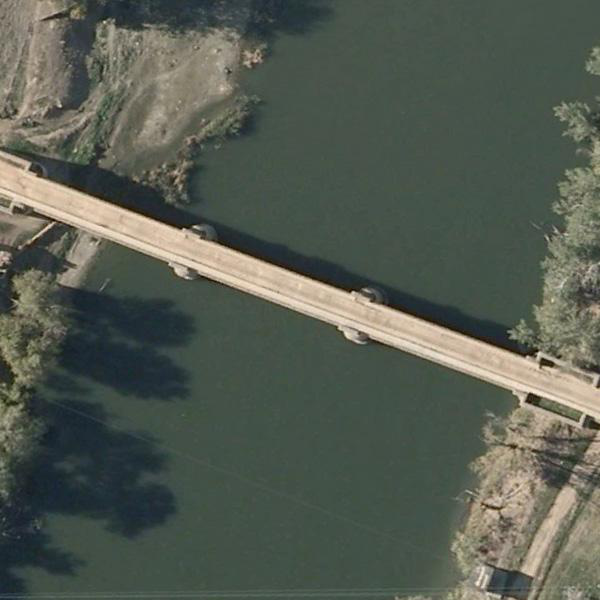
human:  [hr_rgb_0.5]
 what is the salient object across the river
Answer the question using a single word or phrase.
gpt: bridge